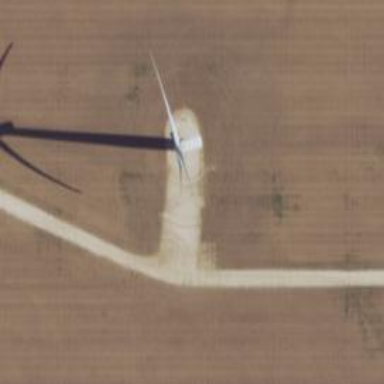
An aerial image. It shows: Wind generator using horizontal axis wind turbines.